The image shows the envelope spectrum of a rolling-element bearing's vibration signal, with the characteristic fault frequencies (BPFO outer race, BPFI inner race, BSF ball, FTF cage) marked as reference lines. Based on the visible evidence, which condition applies: normal, inner_race, outer_race, ball?
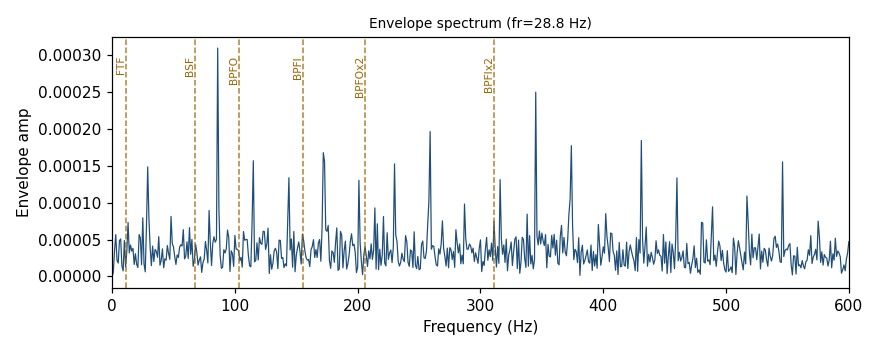
Answer: normal